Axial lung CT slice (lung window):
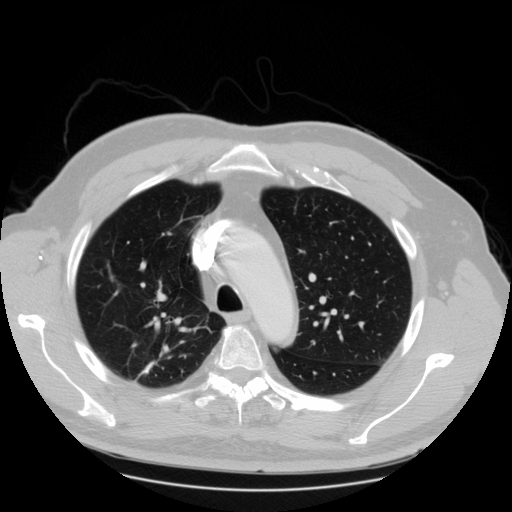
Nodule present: no